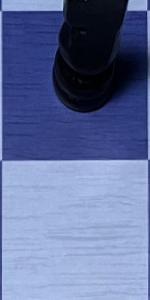
Label: Empty